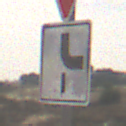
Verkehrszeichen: VerlaufVorfahrtsstrasse10
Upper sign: VorfahrtGewaehren
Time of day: MorningAfternoon
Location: Outdoor (Nature)
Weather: Overcast
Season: NotSpecified
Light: Natural